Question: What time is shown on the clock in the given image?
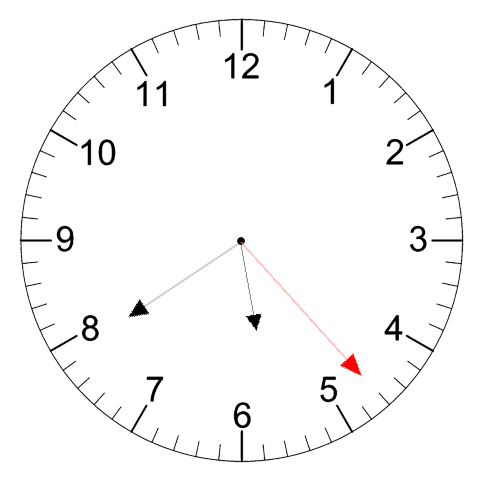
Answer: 05:39:23